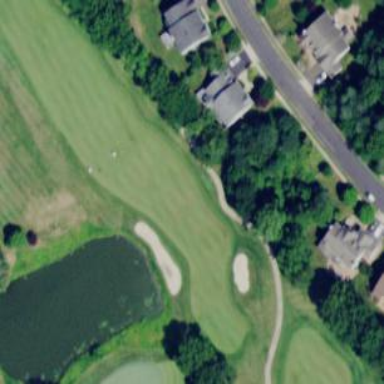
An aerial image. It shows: Golf fairway surrounded by grass.